Interaction volume radius: 5 \u00c5
Interaction volume height: 10 \u00c5
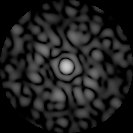
Disorder parameter: 0.8266